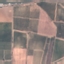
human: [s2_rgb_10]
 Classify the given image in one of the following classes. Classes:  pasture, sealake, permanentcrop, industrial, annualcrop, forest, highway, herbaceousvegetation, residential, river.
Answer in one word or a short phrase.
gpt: PermanentCrop